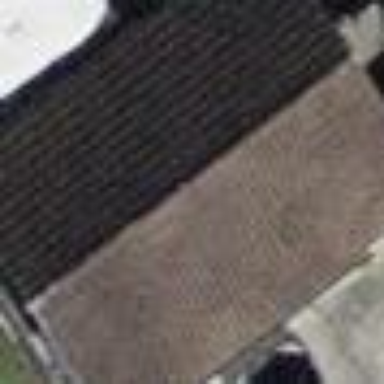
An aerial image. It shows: Building with tiled roof.